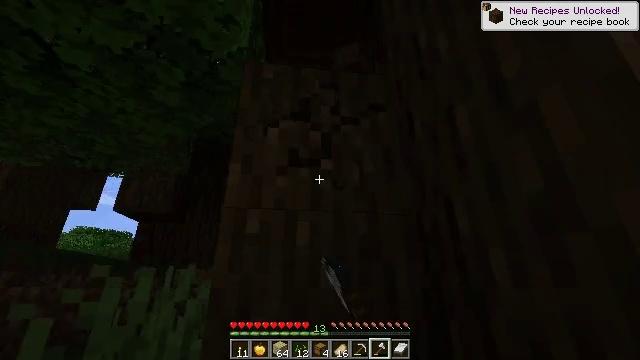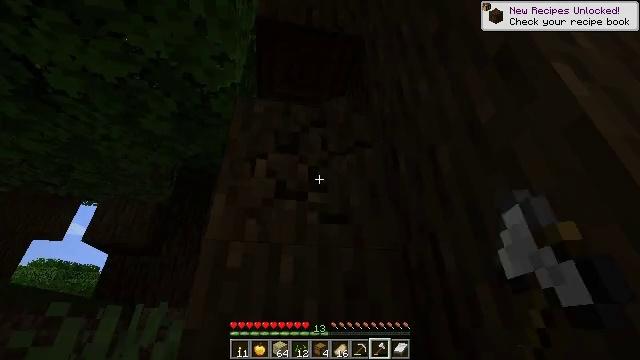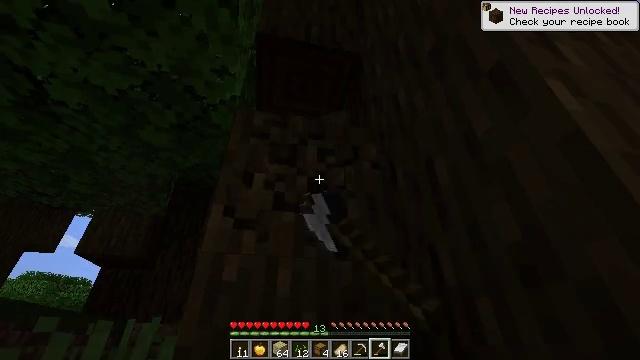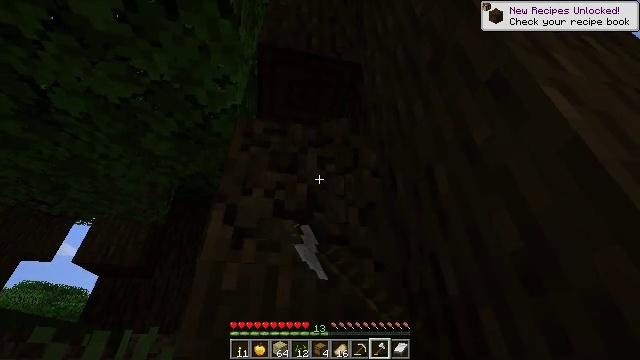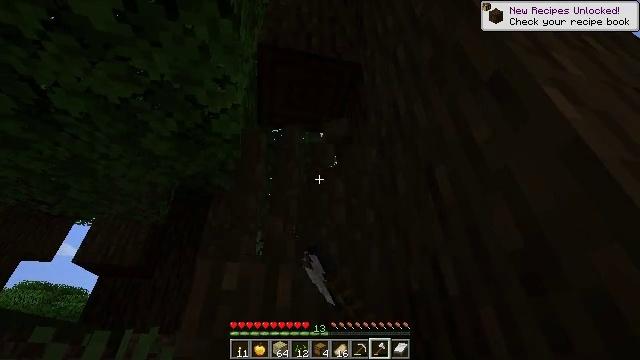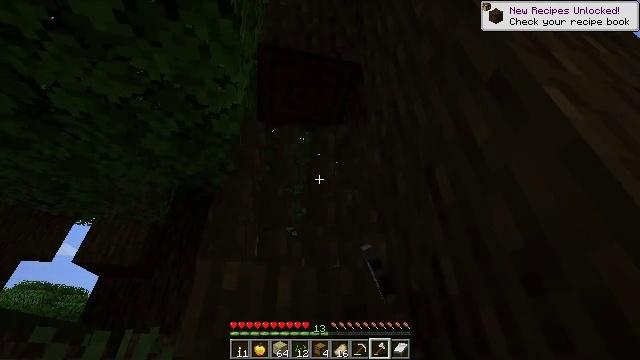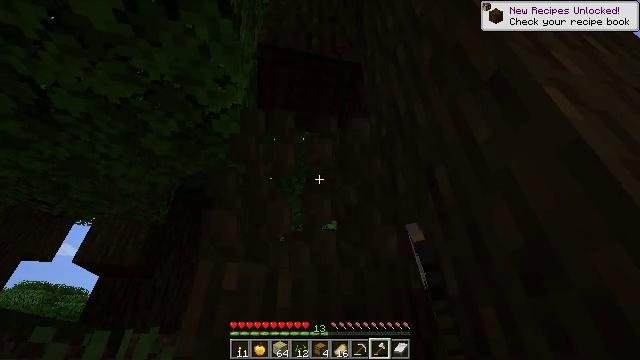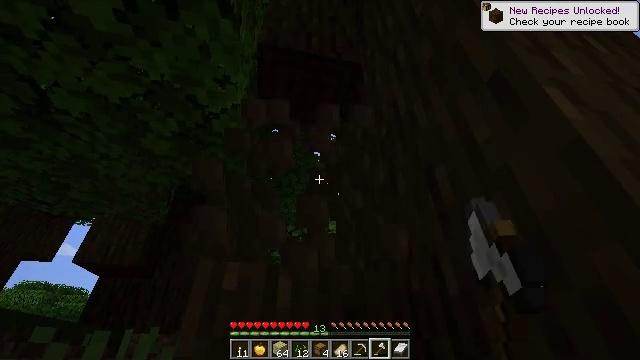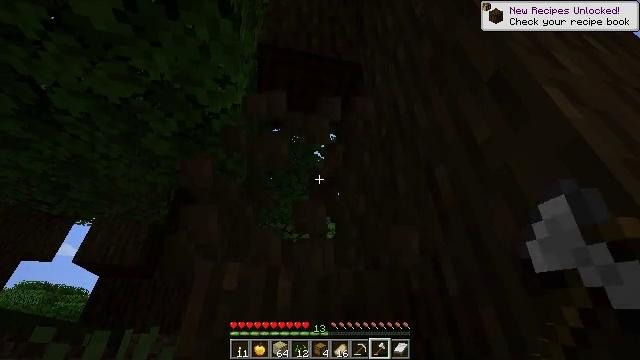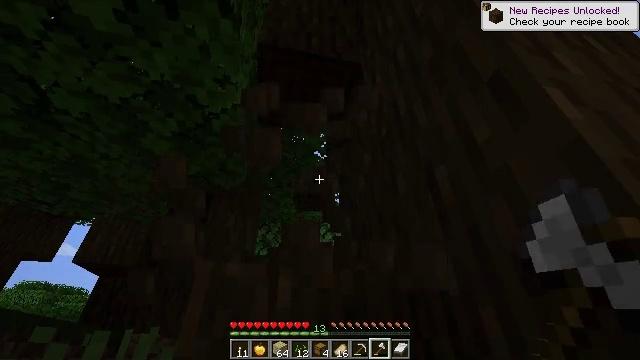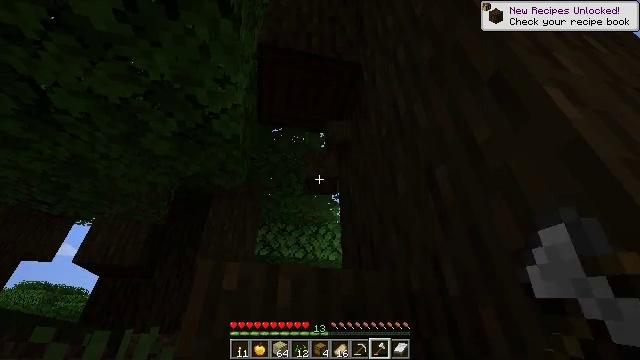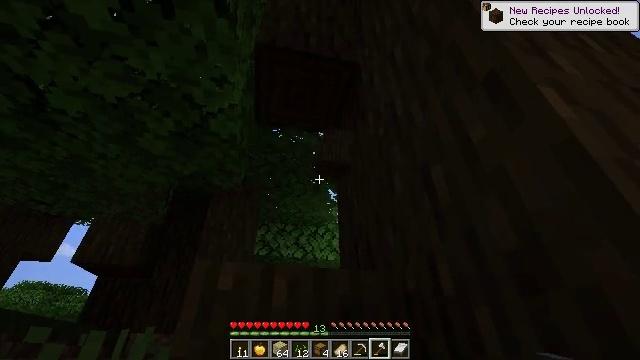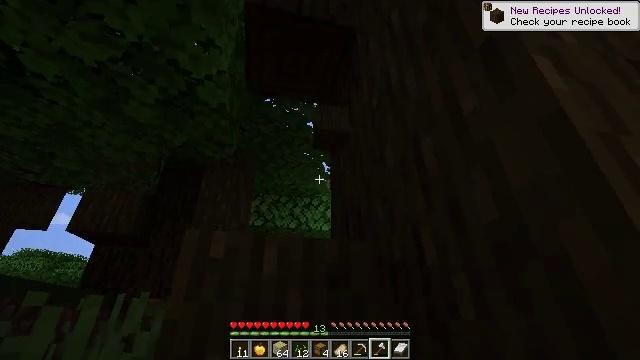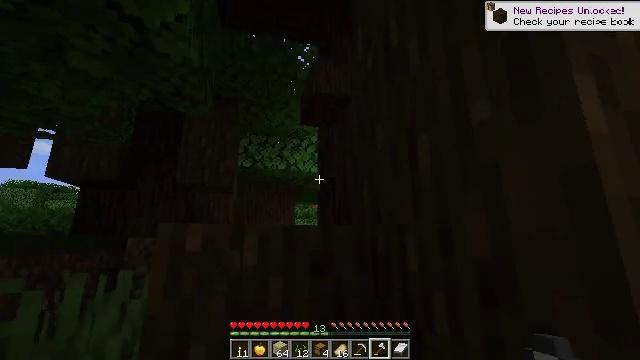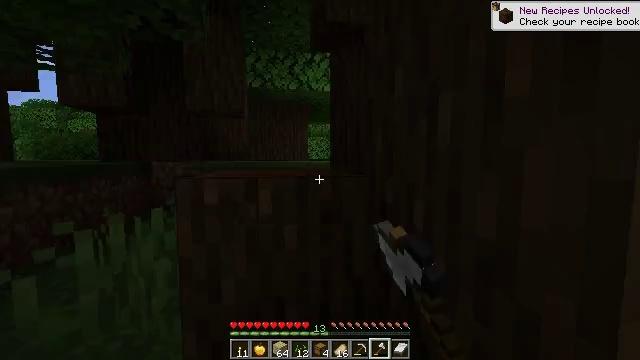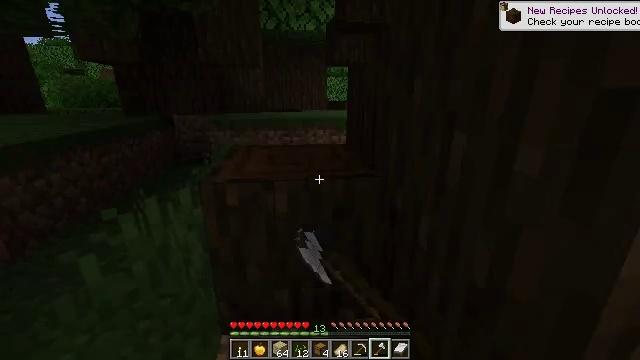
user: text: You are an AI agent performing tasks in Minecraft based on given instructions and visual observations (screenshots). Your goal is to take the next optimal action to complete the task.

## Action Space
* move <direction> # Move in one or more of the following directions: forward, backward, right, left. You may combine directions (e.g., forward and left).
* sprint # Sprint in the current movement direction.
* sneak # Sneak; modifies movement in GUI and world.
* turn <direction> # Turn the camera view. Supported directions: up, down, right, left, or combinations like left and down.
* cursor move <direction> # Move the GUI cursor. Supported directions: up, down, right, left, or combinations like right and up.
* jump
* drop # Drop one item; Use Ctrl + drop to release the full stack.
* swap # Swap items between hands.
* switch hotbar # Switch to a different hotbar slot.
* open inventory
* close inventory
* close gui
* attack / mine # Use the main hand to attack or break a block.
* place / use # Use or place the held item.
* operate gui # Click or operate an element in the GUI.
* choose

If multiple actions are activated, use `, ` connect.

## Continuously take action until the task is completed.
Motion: motion action
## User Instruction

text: Harvest dark oak log for resources.
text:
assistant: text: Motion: turn right and up, attack / mine
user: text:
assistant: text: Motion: turn up, attack / mine
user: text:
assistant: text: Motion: turn up, attack / mine
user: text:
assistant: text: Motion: attack / mine
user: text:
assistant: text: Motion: attack / mine
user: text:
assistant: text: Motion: attack / mine
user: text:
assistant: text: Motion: attack / mine
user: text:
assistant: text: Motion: attack / mine
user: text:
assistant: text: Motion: attack / mine
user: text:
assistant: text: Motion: attack / mine
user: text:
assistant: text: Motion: move forward, attack / mine
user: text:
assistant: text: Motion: move forward, turn right and down, attack / mine
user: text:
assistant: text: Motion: move forward, turn right and down, attack / mine, jump
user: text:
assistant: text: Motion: move forward, turn left and down, attack / mine, jump
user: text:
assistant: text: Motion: move forward, turn left and down, attack / mine, jump
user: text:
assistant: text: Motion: move forward, turn left and down, attack / mine, jump
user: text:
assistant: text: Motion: move forward, turn down, attack / mine
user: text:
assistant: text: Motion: move forward, attack / mine
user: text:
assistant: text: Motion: move forward, attack / mine
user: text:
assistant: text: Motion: move forward, attack / mine
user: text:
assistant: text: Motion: move forward, attack / mine
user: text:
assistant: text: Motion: attack / mine
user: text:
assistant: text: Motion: attack / mine
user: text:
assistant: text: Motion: attack / mine
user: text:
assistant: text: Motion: attack / mine
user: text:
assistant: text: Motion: attack / mine
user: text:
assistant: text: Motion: attack / mine
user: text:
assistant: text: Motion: attack / mine
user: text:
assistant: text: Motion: attack / mine
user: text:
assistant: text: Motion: attack / mine